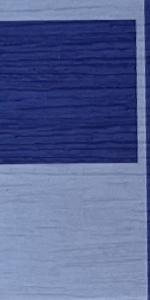
Label: Empty